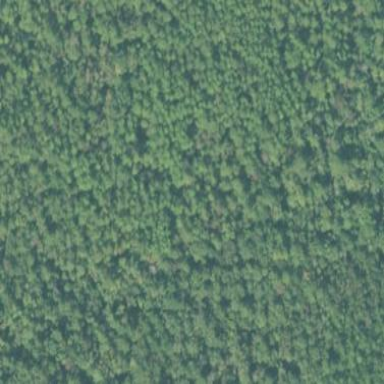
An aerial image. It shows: Mixed leaf woodland.